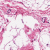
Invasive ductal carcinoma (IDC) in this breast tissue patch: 0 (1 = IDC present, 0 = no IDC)